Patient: sex F, age 32
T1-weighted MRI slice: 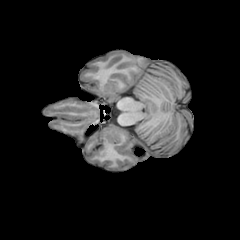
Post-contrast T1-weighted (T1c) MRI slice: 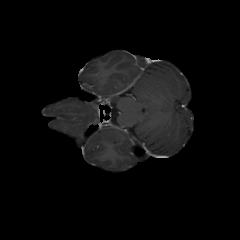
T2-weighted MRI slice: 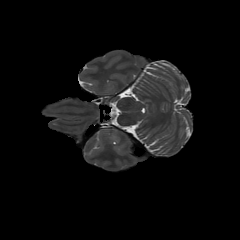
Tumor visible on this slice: no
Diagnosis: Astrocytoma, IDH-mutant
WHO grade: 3